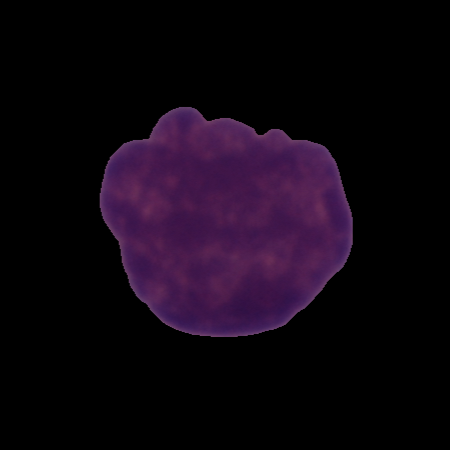
Label: cancer